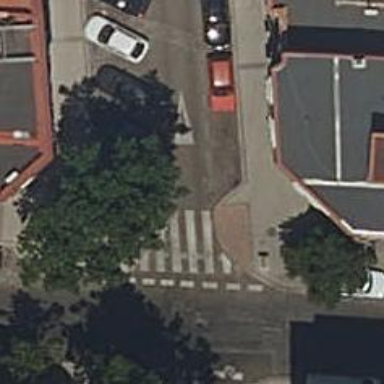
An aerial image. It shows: Uncontrolled zebra crossing on the road.